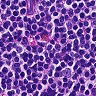
Metastatic tissue present: no